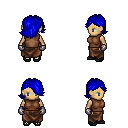
a pixel art fantasy rpg character, female body template, human, tanned skin, brown sleeveless shirt, robe skirt, blue swoop hairstyle, metal gloves, ghillies, four views (front, back, left, right), 2x2 character sprite sheet, small pixel art, hard edges, no anti-aliasing